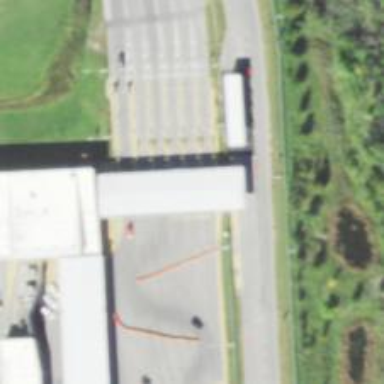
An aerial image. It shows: Border control barrier.